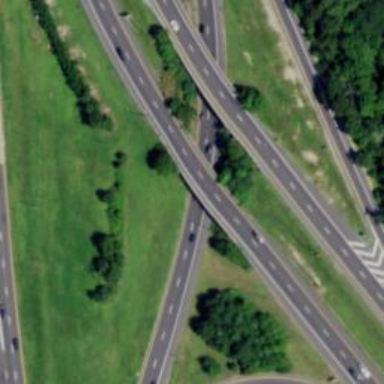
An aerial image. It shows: Motorway bridge spanning urban freeway/expressway.